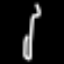
Label: fork